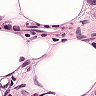
Metastatic tissue present: yes